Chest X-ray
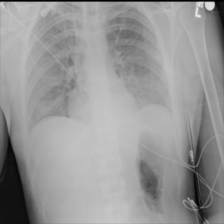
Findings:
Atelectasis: negative
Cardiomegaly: negative
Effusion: positive
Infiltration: negative
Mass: negative
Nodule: negative
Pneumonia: negative
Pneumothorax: negative
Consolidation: positive
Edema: negative
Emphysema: negative
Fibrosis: negative
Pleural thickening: negative
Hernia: negative